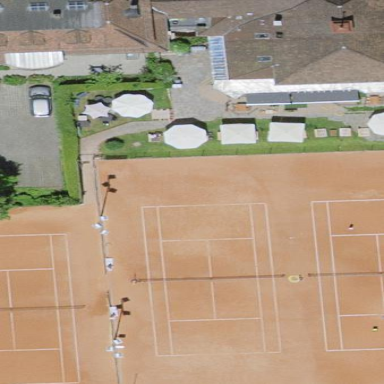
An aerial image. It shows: Tennis pitch with clay surface for leisure sports.